Question: I have 4 figures I've done in Matlab. The problem is that there are some white spaces but I don't know how to remove them from the figures. In the below figures there are some white spaces I want to remove. Also I want to adjust the color bar to start and end with the images frames. So if anyone could please assist me.
Here are the 4 figures that show up from the below script, I've edited them to explain the desired figures I want.

This is the code I used:
'''
load('D:\Deakin\My papers\Hussein\MatFiles\k640_Sensor_Lights_On_2000mm-pgms.mat','stats');
ax(1)=subplot(1,2,1);imagesc(stats.std,[0 18]);colormap(jet(256)); title('(a)');
set(findobj('type','text'),'FontSize',20);
h=get(gca,'Title');
P = get(h,'Position');
set(h,'Position',[P(1) P(2)+550 P(3)],'FontSize',20);
set(gca,'FontSize',20);
set(gca,'DataAspectRatio',[1 1 1]);
axis off;
load('D:\Deakin\My papers\Hussein\MatFilesd0_Sensor_Lights_On_2000mm-pgms.mat','stats');
ax(2)=subplot(1,2,2);imagesc(stats.std,[0 18]);colormap(jet(256)); title('(b)');
set(findobj('type','text'),'FontSize',20);
h=get(gca,'Title');
P = get(h,'Position');
set(h,'Position',[P(1) P(2)+550 P(3)],'FontSize',20);
set(gca,'FontSize',20);
set(gca,'DataAspectRatio',[1 1 1]);
axis off;
h=colorbar('SouthOutside');
set(h, 'Position', [.1 .05 .8150 .05]);
for i=1:2
pos=get(ax(i), 'Position');
set(ax(i), 'Position', [pos(1) 0.1+pos(2) pos(3) 0.8*pos(4)]);
end;
set(findobj('type','axes'),'FontSize',20);
set(gcf,'units','normalized','outerposition',[0 0 1 1]);
figure();
load('D:\Deakin\My papers\Hussein\MatFiles\k640_Sensor_Lights_On_0500mm-pgms.mat','stats');
ax(1)=subplot(2,5,1);imagesc(stats.nlvls,[0 16]);colormap(jet(256)); title('(a)');
set(findobj('type','text'),'FontSize',20);
h=get(gca,'Title');
P = get(h,'Position');
set(h,'Position',[P(1) P(2)+640 P(3)],'FontSize',20);
set(gca,'FontSize',20);
set(gca,'DataAspectRatio',[1 1 1]);
axis off;
load('D:\Deakin\My papers\Hussein\MatFiles\k640_Sensor_Lights_On_1000mm-pgms.mat','stats');
ax(2)=subplot(2,5,2);imagesc(stats.nlvls,[0 16]);colormap(jet(256)); title('(b)');
set(findobj('type','text'),'FontSize',20);
h=get(gca,'Title');
P = get(h,'Position');
set(h,'Position',[P(1) P(2)+640 P(3)],'FontSize',20);
set(gca,'FontSize',20);
set(gca,'DataAspectRatio',[1 1 1]);
axis off;
load('D:\Deakin\My papers\Hussein\MatFiles\k640_Sensor_Lights_On_1500mm-pgms.mat','stats');
ax(3)=subplot(2,5,3);imagesc(stats.nlvls,[0 16]);colormap(jet(256)); title('(c)');
set(findobj('type','text'),'FontSize',20);
h=get(gca,'Title');
P = get(h,'Position');
set(h,'Position',[P(1) P(2)+640 P(3)],'FontSize',20);
set(gca,'FontSize',20);
set(gca,'DataAspectRatio',[1 1 1]);
axis off;
load('D:\Deakin\My papers\Hussein\MatFiles\k640_Sensor_Lights_On_2000mm-pgms.mat','stats');
ax(4)=subplot(2,5,4);imagesc(stats.nlvls,[0 16]);colormap(jet(256)); title('(d)');
set(findobj('type','text'),'FontSize',20);
h=get(gca,'Title');
P = get(h,'Position');
set(h,'Position',[P(1) P(2)+640 P(3)],'FontSize',20);
set(gca,'FontSize',20);
set(gca,'DataAspectRatio',[1 1 1]);
axis off;
load('D:\Deakin\My papers\Hussein\MatFiles\k640_Sensor_Lights_On_2500mm-pgms.mat','stats');
ax(5)=subplot(2,5,5);imagesc(stats.nlvls,[0 16]);colormap(jet(256)); title('(e)');
set(findobj('type','text'),'FontSize',20);
h=get(gca,'Title');
P = get(h,'Position');
set(h,'Position',[P(1) P(2)+640 P(3)],'FontSize',20);
set(gca,'FontSize',20);
set(gca,'DataAspectRatio',[1 1 1]);
axis off;
load('D:\Deakin\My papers\Hussein\MatFilesd0_Sensor_Lights_On_0500mm-pgms.mat','stats');
ax(6)=subplot(2,5,6);imagesc(stats.nlvls,[0 16]);colormap(jet(256)); title('(f)');
set(findobj('type','text'),'FontSize',20);
h=get(gca,'Title');
P = get(h,'Position');
set(h,'Position',[P(1) P(2)+640 P(3)],'FontSize',20);
set(gca,'FontSize',20);
set(gca,'DataAspectRatio',[1 1 1]);
axis off;
load('D:\Deakin\My papers\Hussein\MatFilesd0_Sensor_Lights_On_1000mm-pgms.mat','stats');
ax(7)=subplot(2,5,7);imagesc(stats.nlvls,[0 16]);colormap(jet(256)); title('(g)');
set(findobj('type','text'),'FontSize',20);
h=get(gca,'Title');
P = get(h,'Position');
set(h,'Position',[P(1) P(2)+640 P(3)],'FontSize',20);
set(gca,'FontSize',20);
set(gca,'DataAspectRatio',[1 1 1]);
axis off;
load('D:\Deakin\My papers\Hussein\MatFilesd0_Sensor_Lights_On_1500mm-pgms.mat','stats');
ax(8)=subplot(2,5,8);imagesc(stats.nlvls,[0 16]);colormap(jet(256)); title('(h)');
set(findobj('type','text'),'FontSize',20);
h=get(gca,'Title');
P = get(h,'Position');
set(h,'Position',[P(1) P(2)+640 P(3)],'FontSize',20);
set(gca,'FontSize',20);
set(gca,'DataAspectRatio',[1 1 1]);
axis off;
load('D:\Deakin\My papers\Hussein\MatFilesd0_Sensor_Lights_On_2000mm-pgms.mat','stats');
ax(9)=subplot(2,5,9);imagesc(stats.nlvls,[0 16]);colormap(jet(256)); title('(i)');
set(findobj('type','text'),'FontSize',20);
h=get(gca,'Title');
P = get(h,'Position');
set(h,'Position',[P(1) P(2)+640 P(3)],'FontSize',20);
set(gca,'FontSize',20);
set(gca,'DataAspectRatio',[1 1 1]);
axis off;
load('D:\Deakin\My papers\Hussein\MatFilesd0_Sensor_Lights_On_2500mm-pgms.mat','stats');
ax(10)=subplot(2,5,10);imagesc(stats.nlvls,[0 16]);colormap(jet(256)); title('(j)');
set(findobj('type','text'),'FontSize',20);
h=get(gca,'Title');
P = get(h,'Position');
set(h,'Position',[P(1) P(2)+640 P(3)],'FontSize',20);
set(gca,'FontSize',20);
set(gca,'DataAspectRatio',[1 1 1]);
axis off;
h=colorbar('SouthOutside');
set(h, 'Position', [.1 .05 .8150 .05]);
for i=1:10
pos=get(ax(i), 'Position');
set(ax(i), 'Position', [pos(1) 0.1+pos(2) pos(3) pos(4)]);
end;
set(findobj('type','axes'),'FontSize',20);
set(gcf,'units','normalized','outerposition',[0 0 1 1]);
figure();
load('D:\Deakin\My papers\Hussein\MatFiles\k640_Sensor_Heater_On_1000mm-pgms.mat','stats');
ax(1)=subplot(2,2,1);imagesc(stats.entropy,[0 4]);colormap(jet(256)); title('(a)');
set(findobj('type','text'),'FontSize',20);
h=get(gca,'Title');
P = get(h,'Position');
set(h,'Position',[P(1) P(2)+640 P(3)],'FontSize',20);
set(gca,'FontSize',20);
set(gca,'DataAspectRatio',[1 1 1]);
axis off;
load('D:\Deakin\My papers\Hussein\MatFiles\k640_Sensor_Lights_On_1000mm-pgms.mat','stats');
ax(2)=subplot(2,2,2);imagesc(stats.entropy,[0 4]);colormap(jet(256)); title('(b)');
set(findobj('type','text'),'FontSize',20);
h=get(gca,'Title');
P = get(h,'Position');
set(h,'Position',[P(1) P(2)+640 P(3)],'FontSize',20);
set(gca,'FontSize',20);
set(gca,'DataAspectRatio',[1 1 1]);
axis off;
load('D:\Deakin\My papers\Hussein\MatFilesd0_Sensor_Heater_On_1000mm-pgms.mat','stats');
ax(3)=subplot(2,2,3);imagesc(stats.entropy,[0 4]);colormap(jet(256)); title('(c)');
set(findobj('type','text'),'FontSize',20);
h=get(gca,'Title');
P = get(h,'Position');
set(h,'Position',[P(1) P(2)+640 P(3)],'FontSize',20);
set(gca,'FontSize',20);
set(gca,'DataAspectRatio',[1 1 1]);
axis off;
load('D:\Deakin\My papers\Hussein\MatFilesd0_Sensor_Lights_On_1000mm-pgms.mat','stats');
ax(4)=subplot(2,2,4);imagesc(stats.entropy,[0 4]);colormap(jet(256)); title('(d)');
set(findobj('type','text'),'FontSize',20);
h=get(gca,'Title');
P = get(h,'Position');
set(h,'Position',[P(1) P(2)+640 P(3)],'FontSize',20);
set(gca,'FontSize',20);
set(gca,'DataAspectRatio',[1 1 1]);
axis off;
h=colorbar('SouthOutside');
set(h,'XTick',0:4);
set(h, 'Position', [.1 .05 .8150 .05]);
for i=1:4
pos=get(ax(i), 'Position');
set(ax(i), 'Position', [pos(1) 0.1+pos(2) pos(3) 0.8*pos(4)]);
end;
set(findobj('type','axes'),'FontSize',20);
set(gcf,'units','normalized','outerposition',[0 0 1 1]);
figure();
load('D:\Deakin\My papers\Hussein\MatFilesd0_Sensor_Lights_On_2500mm_with_interference_distance_1600-pgms.mat','stats');
ax(1)=subplot(1,3,1);imagesc(stats.nlvls,[0 16]);colormap(jet(256)); title('(a)');
set(findobj('type','text'),'FontSize',20);
h=get(gca,'Title');
P = get(h,'Position');
set(h,'Position',[P(1) P(2)+550 P(3)],'FontSize',20);
set(gca,'FontSize',20);
set(gca,'DataAspectRatio',[1 1 1]);
axis off;
load('D:\Deakin\My papers\Hussein\MatFilesd0_Sensor_Lights_On_2500mm_with_interference_distance_1350-pgms.mat','stats');
ax(2)=subplot(1,3,2);imagesc(stats.nlvls,[0 16]);colormap(jet(256)); title('(b)');
set(findobj('type','text'),'FontSize',20);
h=get(gca,'Title');
P = get(h,'Position');
set(h,'Position',[P(1) P(2)+550 P(3)],'FontSize',20);
set(gca,'FontSize',20);
set(gca,'DataAspectRatio',[1 1 1]);
axis off;
load('D:\Deakin\My papers\Hussein\MatFilesd0_Sensor_Lights_On_2500mm_with_interference_distance_1100-pgms.mat','stats');
ax(3)=subplot(1,3,3);imagesc(stats.nlvls,[0 16]);colormap(jet(256)); title('(c)');
set(findobj('type','text'),'FontSize',20);
h=get(gca,'Title');
P = get(h,'Position');
set(h,'Position',[P(1) P(2)+550 P(3)],'FontSize',20);
set(gca,'FontSize',20);
set(gca,'DataAspectRatio',[1 1 1]);
axis off;
h=colorbar('SouthOutside');
set(h, 'Position', [.1 .05 .8150 .05]);
for i=1:3
pos=get(ax(i), 'Position');
set(ax(i), 'Position', [pos(1) 0.1+pos(2) pos(3) 0.8*pos(4)]);
end;
set(findobj('type','axes'),'FontSize',20);
set(gcf,'units','normalized','outerposition',[0 0 1 1]);
figure();
'''
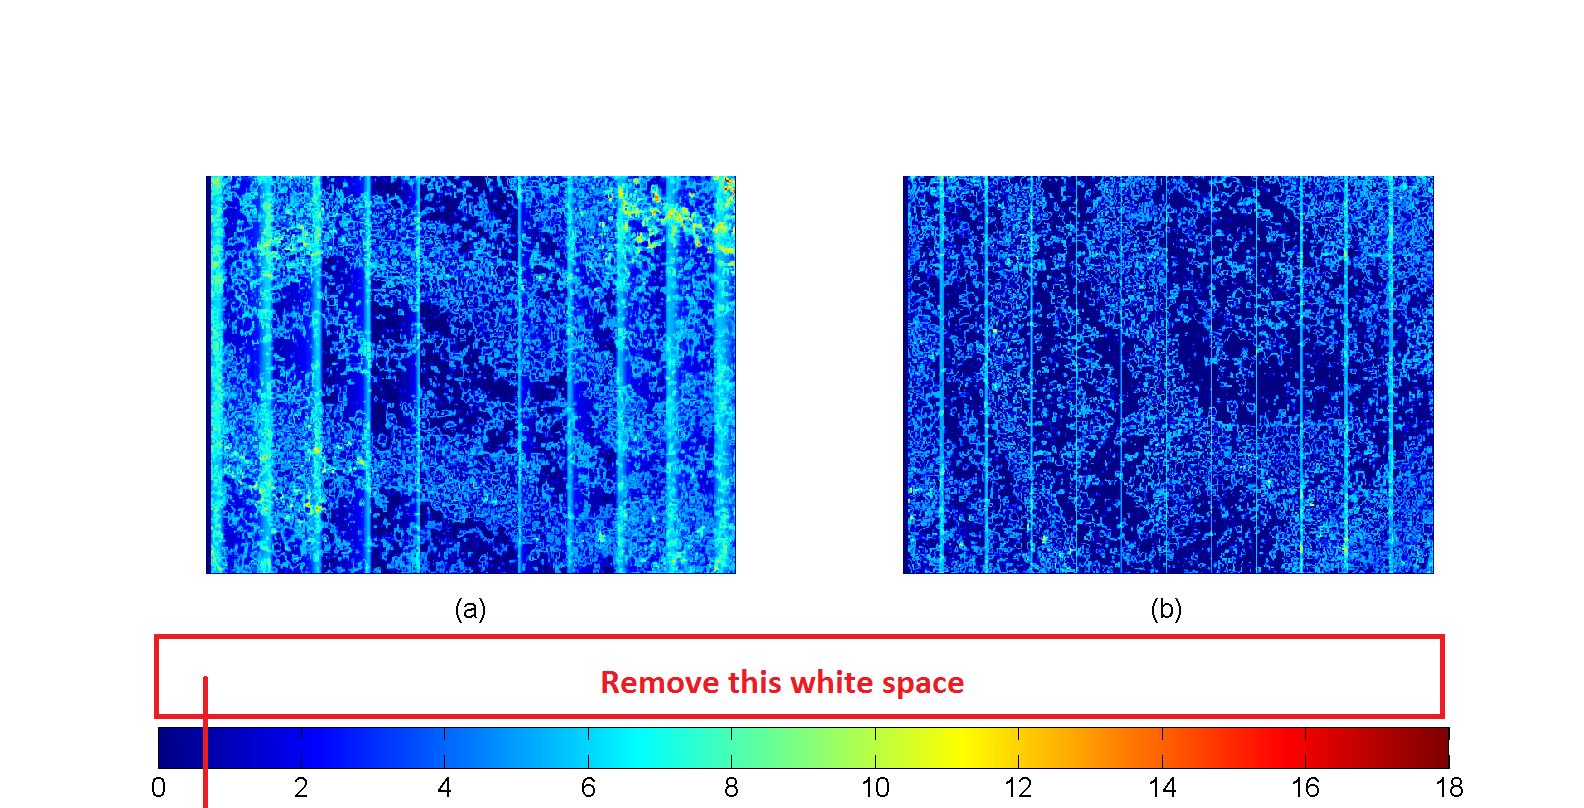
Answer: I am aware of two approaches:
- 'subplot('position',<URL>. This is best if you just need to prepare one figure for publication purposes.